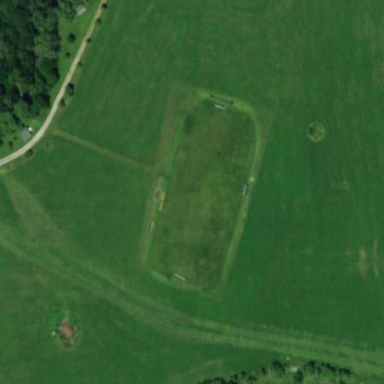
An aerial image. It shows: Soccer pitch for outdoor sports and leisure activities.